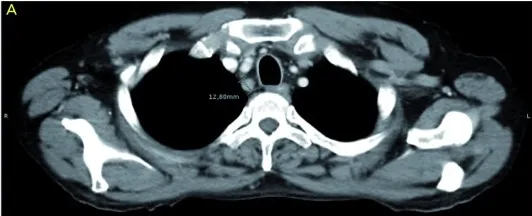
Enlarged lymph node (12.
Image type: radiology (ct)